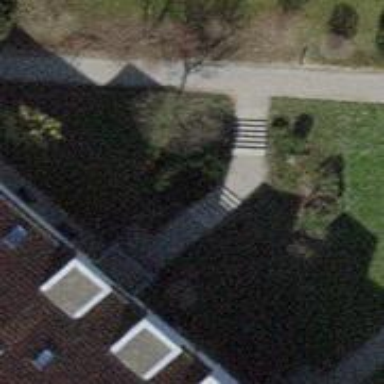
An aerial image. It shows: Set of steps on the road.